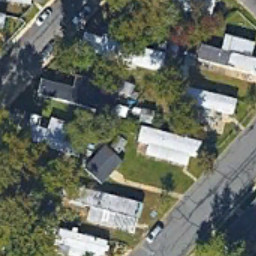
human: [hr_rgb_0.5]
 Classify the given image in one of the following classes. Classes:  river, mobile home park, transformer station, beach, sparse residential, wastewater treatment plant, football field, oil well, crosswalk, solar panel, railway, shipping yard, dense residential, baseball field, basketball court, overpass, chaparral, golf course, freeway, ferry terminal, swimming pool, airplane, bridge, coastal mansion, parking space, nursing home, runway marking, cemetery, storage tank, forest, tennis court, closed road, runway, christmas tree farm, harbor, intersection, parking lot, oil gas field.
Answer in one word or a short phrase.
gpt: mobile home park